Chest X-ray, AP view. Patient: 64 years old, sex F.
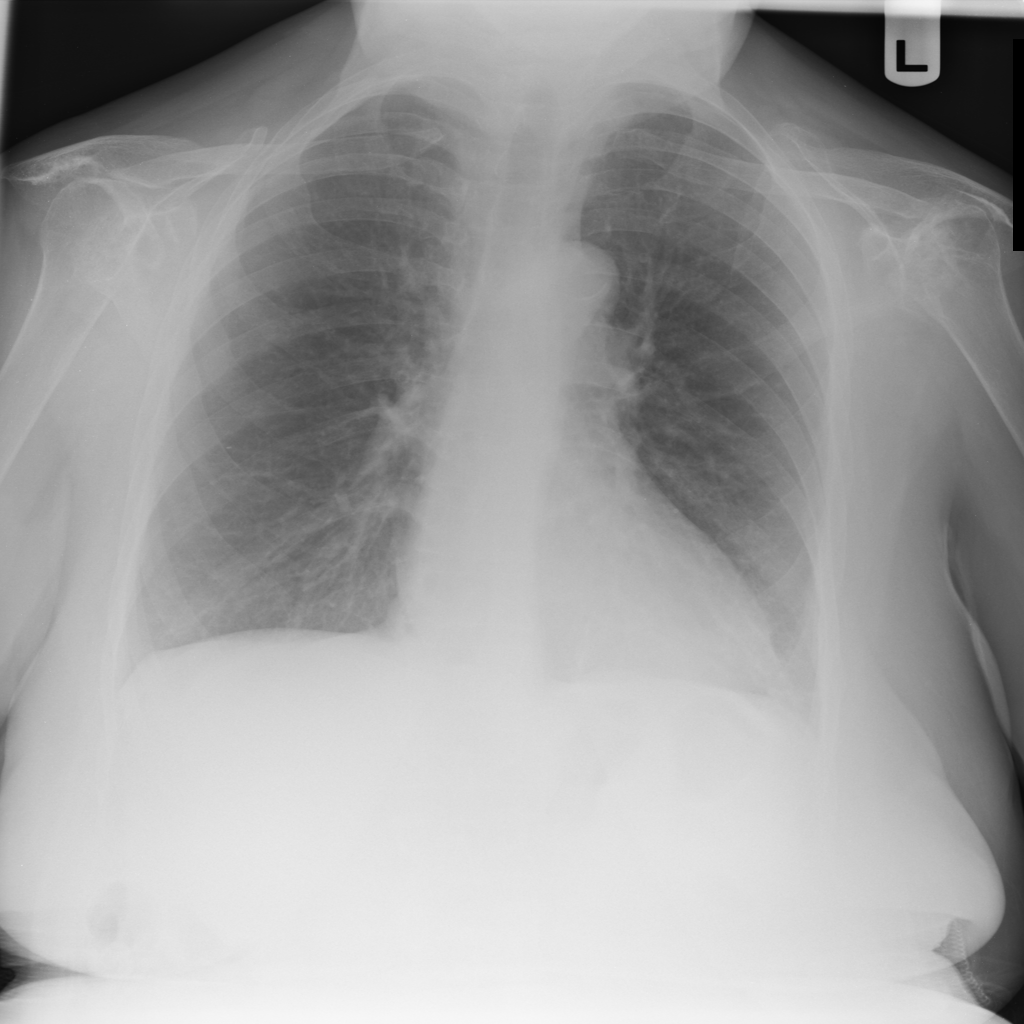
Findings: No Finding